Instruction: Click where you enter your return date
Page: home
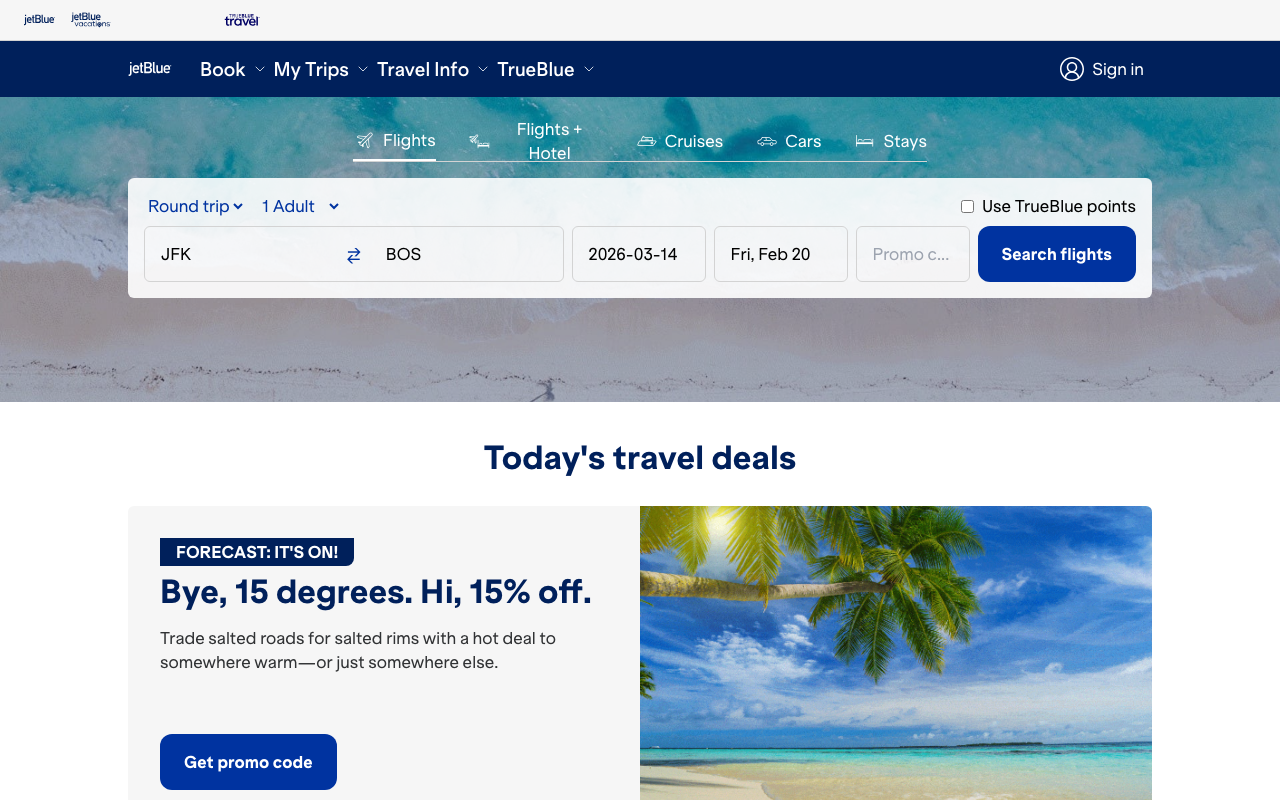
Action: click